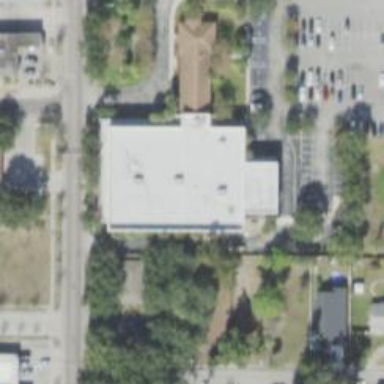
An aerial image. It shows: Healthcare clinic.